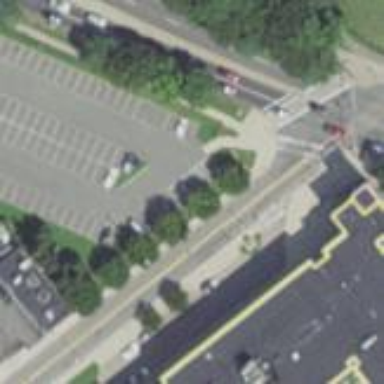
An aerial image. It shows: Parking area with asphalt surface.